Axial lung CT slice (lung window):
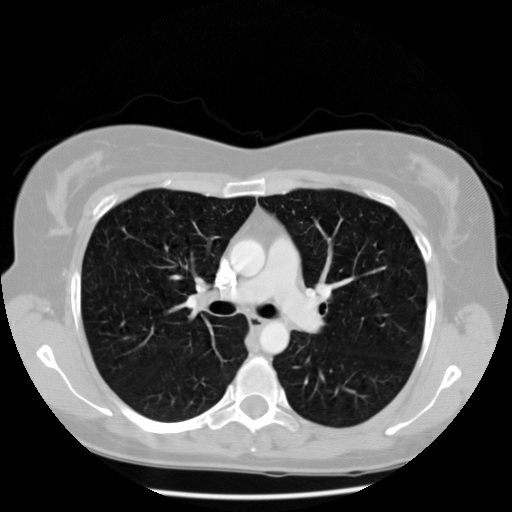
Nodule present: no